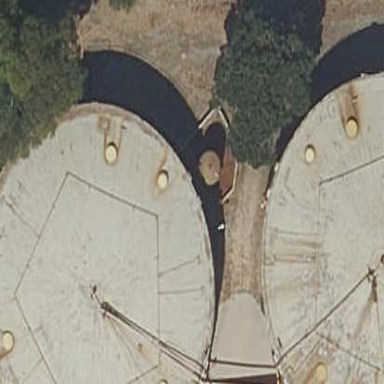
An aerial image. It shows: Storage tank which is man-made.